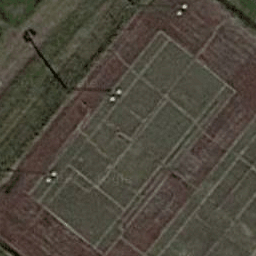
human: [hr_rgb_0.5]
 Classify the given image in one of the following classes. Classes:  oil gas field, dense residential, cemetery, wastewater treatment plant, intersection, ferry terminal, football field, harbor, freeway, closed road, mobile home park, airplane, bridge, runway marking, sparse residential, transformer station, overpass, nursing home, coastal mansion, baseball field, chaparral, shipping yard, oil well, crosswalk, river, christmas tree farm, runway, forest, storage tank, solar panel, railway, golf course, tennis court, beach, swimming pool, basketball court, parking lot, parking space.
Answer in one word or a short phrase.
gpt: tennis court